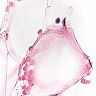
Metastatic tissue present: no